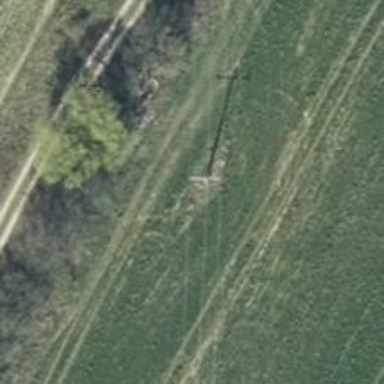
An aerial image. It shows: Minor power line with 3 cables.